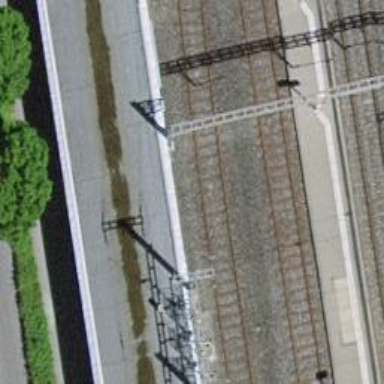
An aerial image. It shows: Railway station.